Field crop: maize
Growth stage: 2
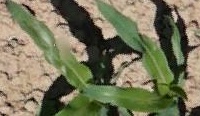
Species: maize